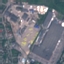
Land use / land cover: Industrial